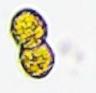
Label: Margalefidinium